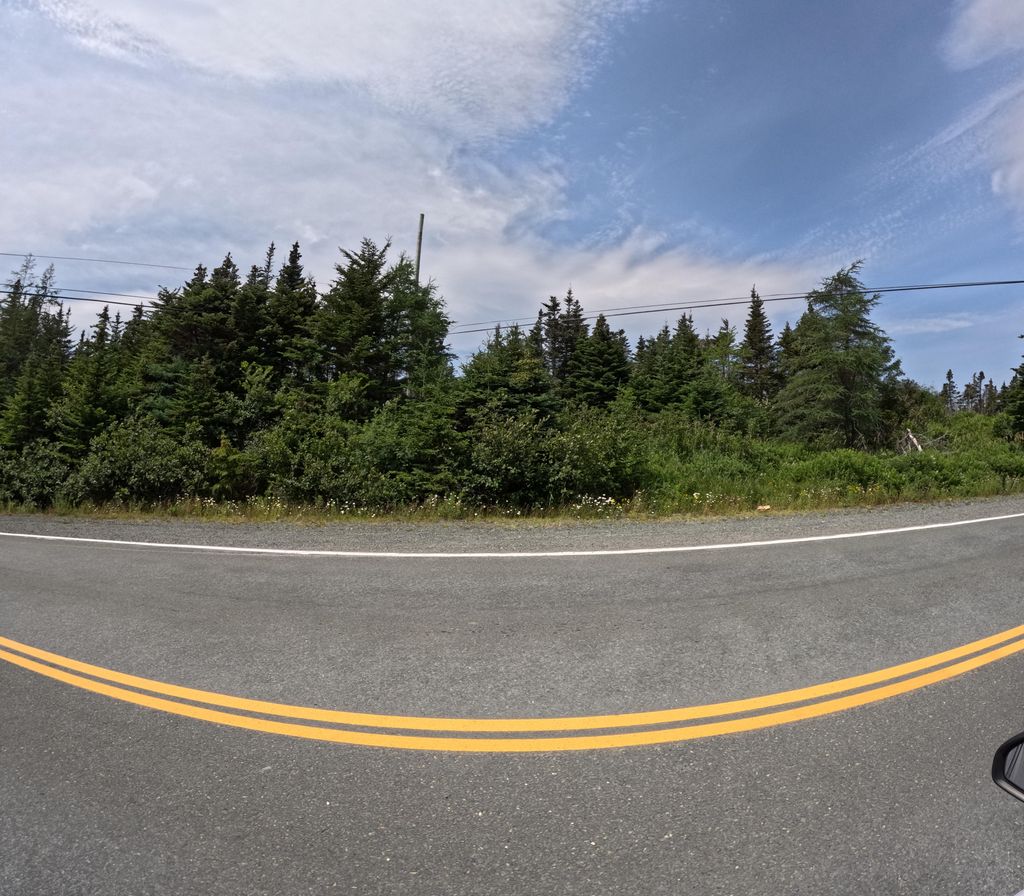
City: st_johns